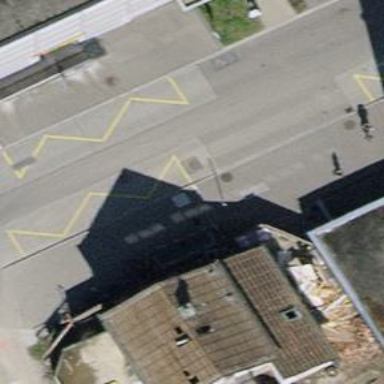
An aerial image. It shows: Bus stop with designated public transport stop position.